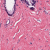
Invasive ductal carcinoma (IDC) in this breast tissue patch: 0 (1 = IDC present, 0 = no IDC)